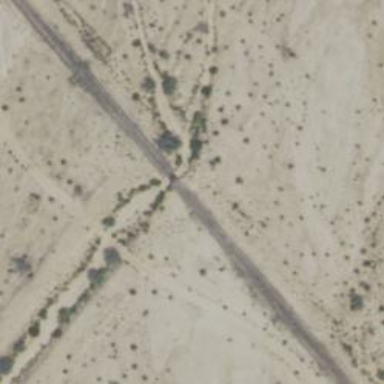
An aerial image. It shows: Abandoned railway leading to bridge in ruins.